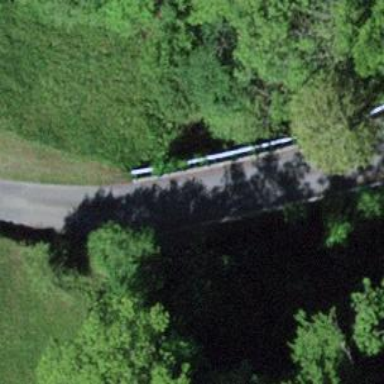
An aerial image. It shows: Culvert tunnel.